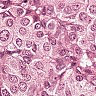
Metastatic tissue present: yes